Aerial crown-view tile of a tropical tree (Barro Colorado Island, Panama), acquired 20250616:
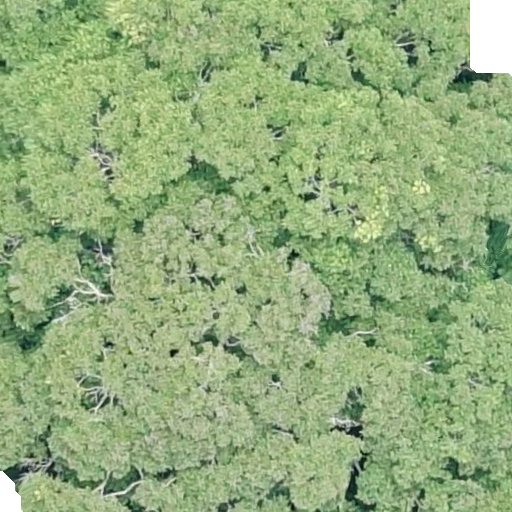
Species: Dipteryx oleifera
GBIF accepted scientific name: Dipteryx oleifera
Crown area: 648.058 m²